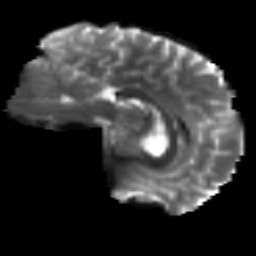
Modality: T2w
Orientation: sagittal
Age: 15
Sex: male
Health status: ill
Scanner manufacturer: ge
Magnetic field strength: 3 T
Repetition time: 6.752 s
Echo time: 0.079 s